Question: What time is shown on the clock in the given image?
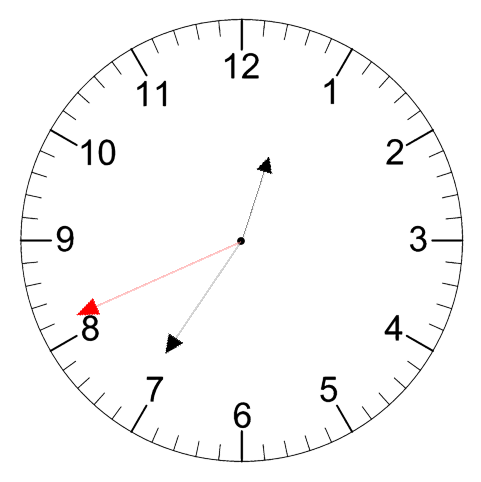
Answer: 12:35:41